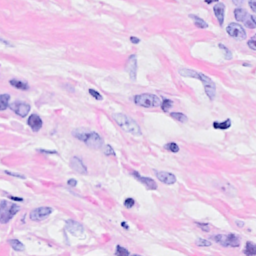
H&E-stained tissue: Breast